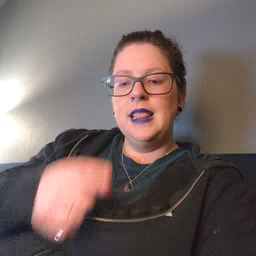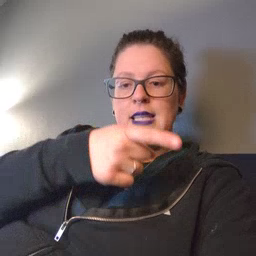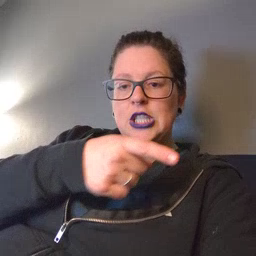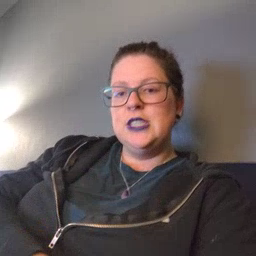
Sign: there